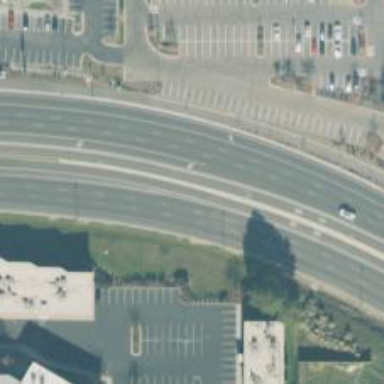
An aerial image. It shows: Busway road.